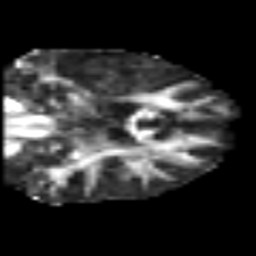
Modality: FA
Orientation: coronal
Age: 49
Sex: male
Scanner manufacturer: siemens
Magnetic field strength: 3 T
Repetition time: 6.1 s
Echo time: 0.101 s